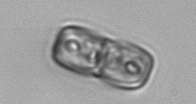
Label: Ephemera